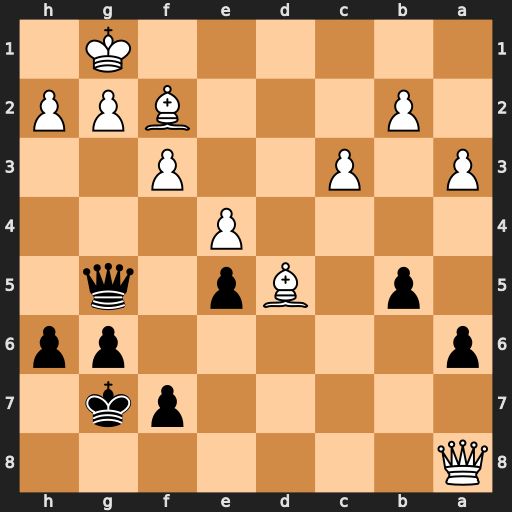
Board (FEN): Q7/5pk1/p5pp/1p1Bp1q1/4P3/P1P2P2/1P3BPP/6K1
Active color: b
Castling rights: -
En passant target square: -
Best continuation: Qc1+ Be1 Qxe1#